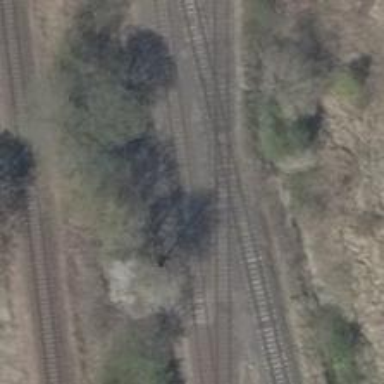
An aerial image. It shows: Railway crossing.